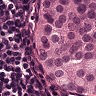
Metastatic tissue present: yes